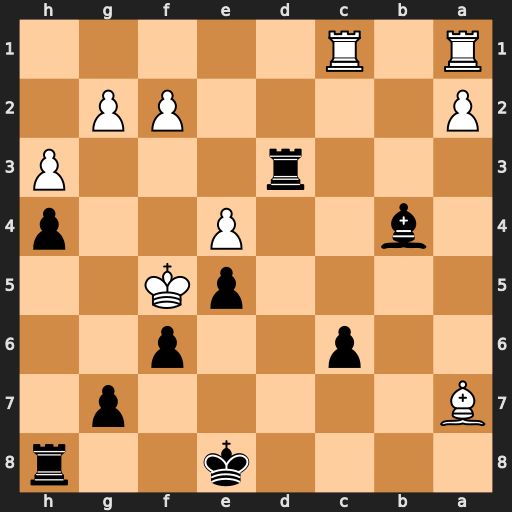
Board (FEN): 4k2r/B5p1/2p2p2/4pK2/1b2P2p/3r3P/P4PP1/R1R5
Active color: b
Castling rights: k
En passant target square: -
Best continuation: Rh5+ Kg4 Rg5+ Kxh4 Be7